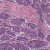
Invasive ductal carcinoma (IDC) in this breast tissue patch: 1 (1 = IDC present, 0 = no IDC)